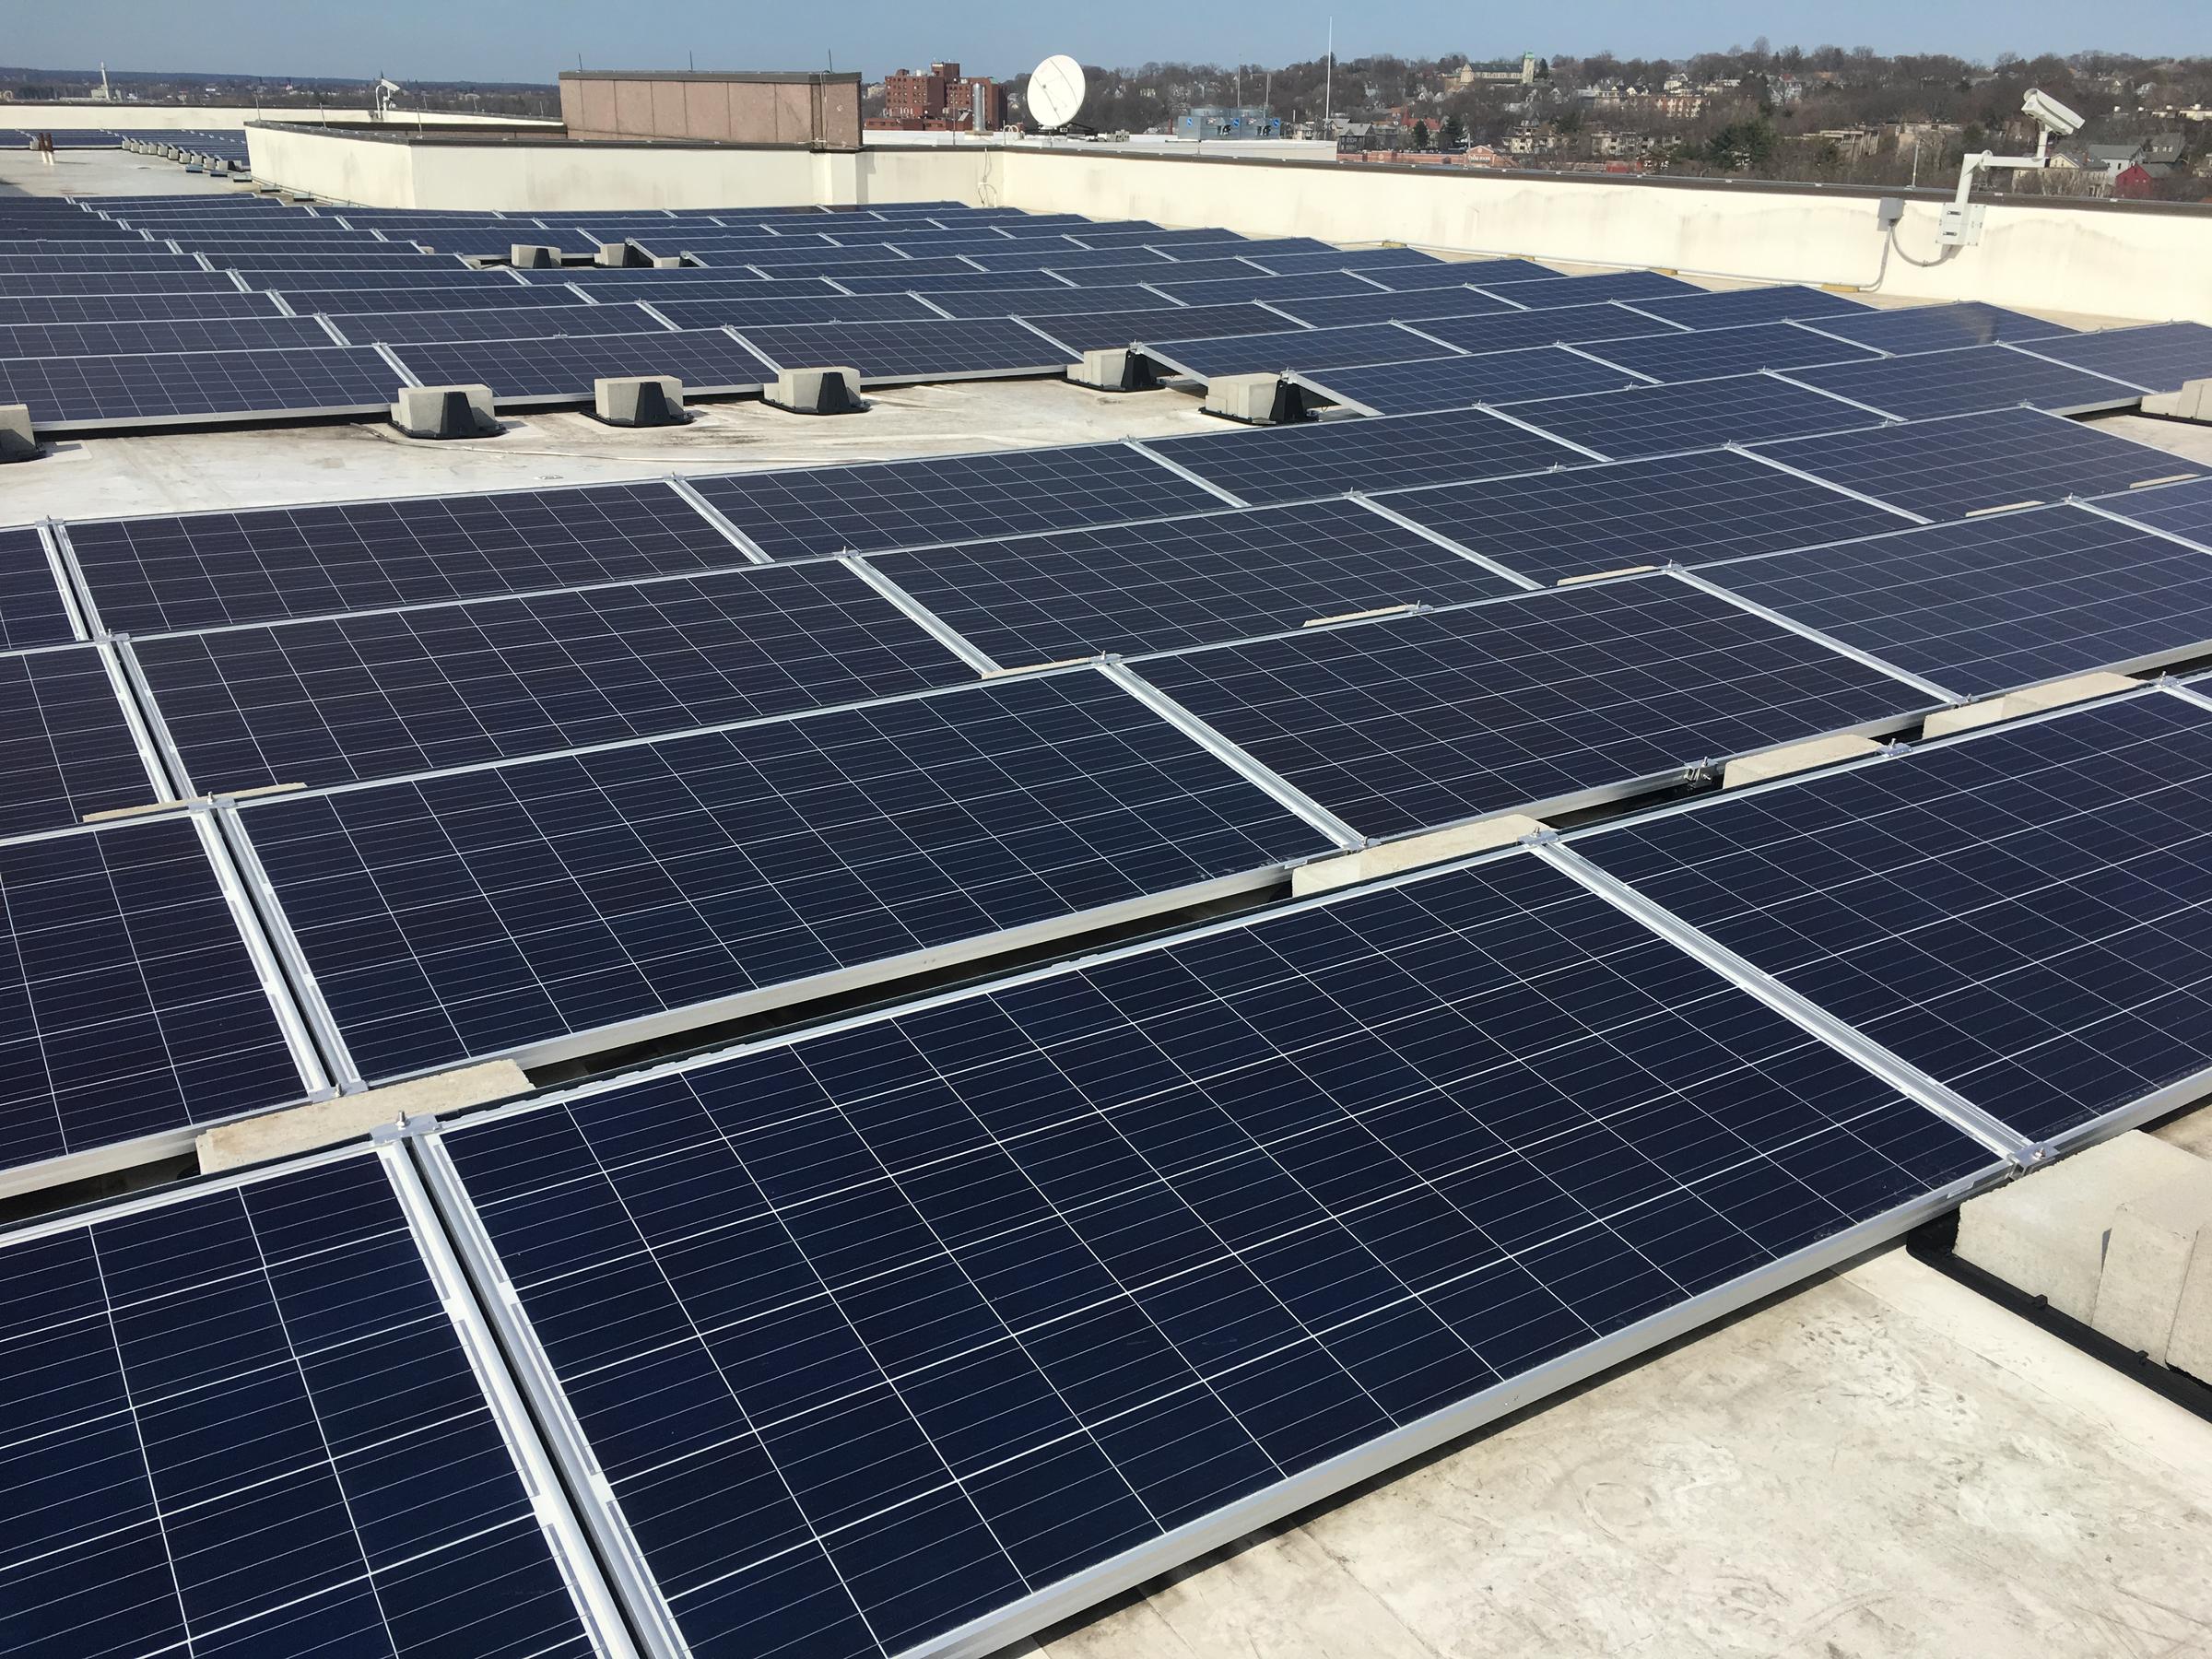
Label: Clean